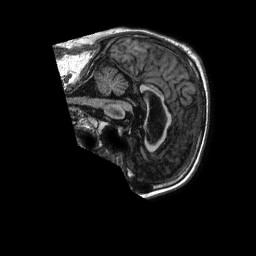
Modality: T1w
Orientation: sagittal
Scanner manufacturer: philips
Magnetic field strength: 1.5 T
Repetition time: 0.008317 s
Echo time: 0.003814 s